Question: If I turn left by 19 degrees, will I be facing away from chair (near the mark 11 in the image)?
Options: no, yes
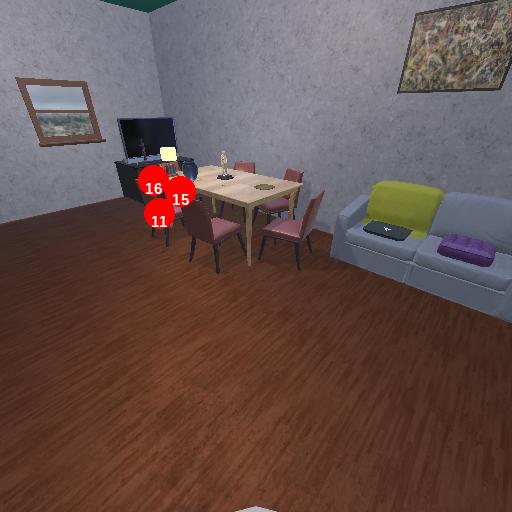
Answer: no